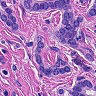
Metastatic tissue present: yes